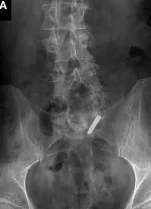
Clinical case of a 38-years-old male patient suffering from low back pain. The patient previously underwent multiple surgeries at the L5-S1 level. A broken left sacral screw can be identified on the standing X-ray images of the patient (A.
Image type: radiology (x_ray)